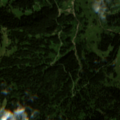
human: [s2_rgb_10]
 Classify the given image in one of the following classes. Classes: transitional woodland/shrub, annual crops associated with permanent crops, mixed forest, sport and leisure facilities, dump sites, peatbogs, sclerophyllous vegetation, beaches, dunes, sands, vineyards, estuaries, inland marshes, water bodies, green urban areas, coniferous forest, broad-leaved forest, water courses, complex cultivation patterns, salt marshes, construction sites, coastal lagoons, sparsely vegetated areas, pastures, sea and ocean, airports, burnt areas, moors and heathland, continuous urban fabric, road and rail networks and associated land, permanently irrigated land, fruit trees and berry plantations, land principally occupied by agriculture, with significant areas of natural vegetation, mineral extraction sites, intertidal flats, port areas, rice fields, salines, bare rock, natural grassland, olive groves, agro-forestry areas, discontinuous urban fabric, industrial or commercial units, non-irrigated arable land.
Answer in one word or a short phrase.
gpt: coniferous forest, transitional woodland/shrub